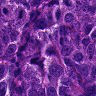
Metastatic tissue present: yes